Question: In my XAML I have a listview. The item template of the listview contains a grid. This grid has 4 columns and 2 rows. Like so:

I want the left column be filled with an image and a colored bar under the image. My core problem is that the image will most of the time determine the height of the item. While the image max height is supposed to be defined by the rest of the item. So minimal 100 (Grid 'MinHeight="125"' - 'Height="25"' of the rect). Or larger if the text makes the item larger. But the text is supposed to define the height of the item. Not the image.
My current xaml is the following:
'''
<Grid MinHeight="125">
<Grid.ColumnDefinitions>
<ColumnDefinition Width="auto" />
<ColumnDefinition Width="2*" />
<ColumnDefinition Width="*" />
<ColumnDefinition Width="48" />
</Grid.ColumnDefinitions>
<Grid.RowDefinitions>
<RowDefinition Height="auto" />
<RowDefinition Height="*" />
</Grid.RowDefinitions>
<Grid Grid.Row="0" Grid.RowSpan="2" Grid.Column="0" Width="100">
<Grid.RowDefinitions>
<RowDefinition Height="auto" />
<RowDefinition Height="25" />
</Grid.RowDefinitions>
<Image Grid.Row="0" Source="{Binding Path=BitmapImage}" Stretch="UniformToFill" />
<Rectangle Grid.Row="1">
<Rectangle.Fill>
<SolidColorBrush Color="{Binding Path=Color}" />
</Rectangle.Fill>
</Rectangle>
</Grid>
<TextBlock Grid.Row="0" Grid.Column="1" Text="{Binding Path=Name}" FontWeight="ExtraBold" TextWrapping="Wrap" FontSize="16" />
<TextBlock Grid.Row="1" Grid.Column="1" Text="{Binding Path=Description}" TextWrapping="Wrap" FontSize="20" />
<TextBlock Grid.Row="0" Grid.RowSpan="2" Grid.Column="2" Text="{Binding Path=Type}" HorizontalAlignment="Center" VerticalAlignment="Center" TextWrapping="Wrap" FontSize="20" Margin="5" />
<TextBlock Grid.Row="0" Grid.Column="3" Text="{Binding Path=Distance, Converter={StaticResource DistanceConverter}}" FontSize="16" />
<Image Grid.Column="3" Grid.RowSpan="2" Source="/Images/appbar.next.rest.png" Stretch="Fill" Width="24" Height="24" />
</Grid>
'''
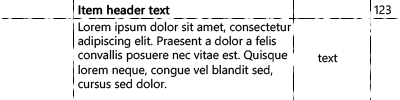
Answer: <URL> contains information on how to do this, accounting for the fact that in Silverlight, 'ActualHeight' commonly gives a value of '0'.
From there, if you need to subtract 25 pixels, you can:
- 'System.Windows.UI.Xaml.Data.IValueConverter'- - 'Converter={StaticResource MyConverter}, ConverterParameter=25'
Hope that helps :)